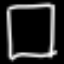
Label: square